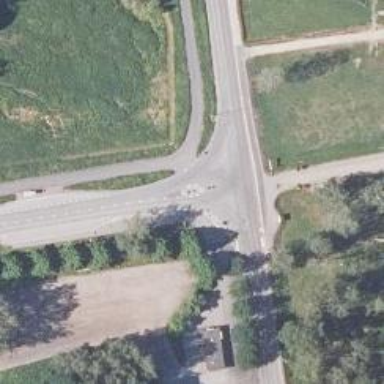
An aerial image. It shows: Marked crossing on asphalt cycleway road.